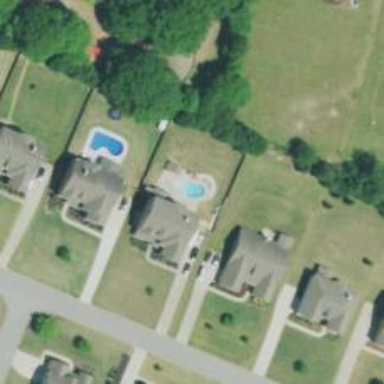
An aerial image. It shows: Outdoor swimming pool in leisure land area.